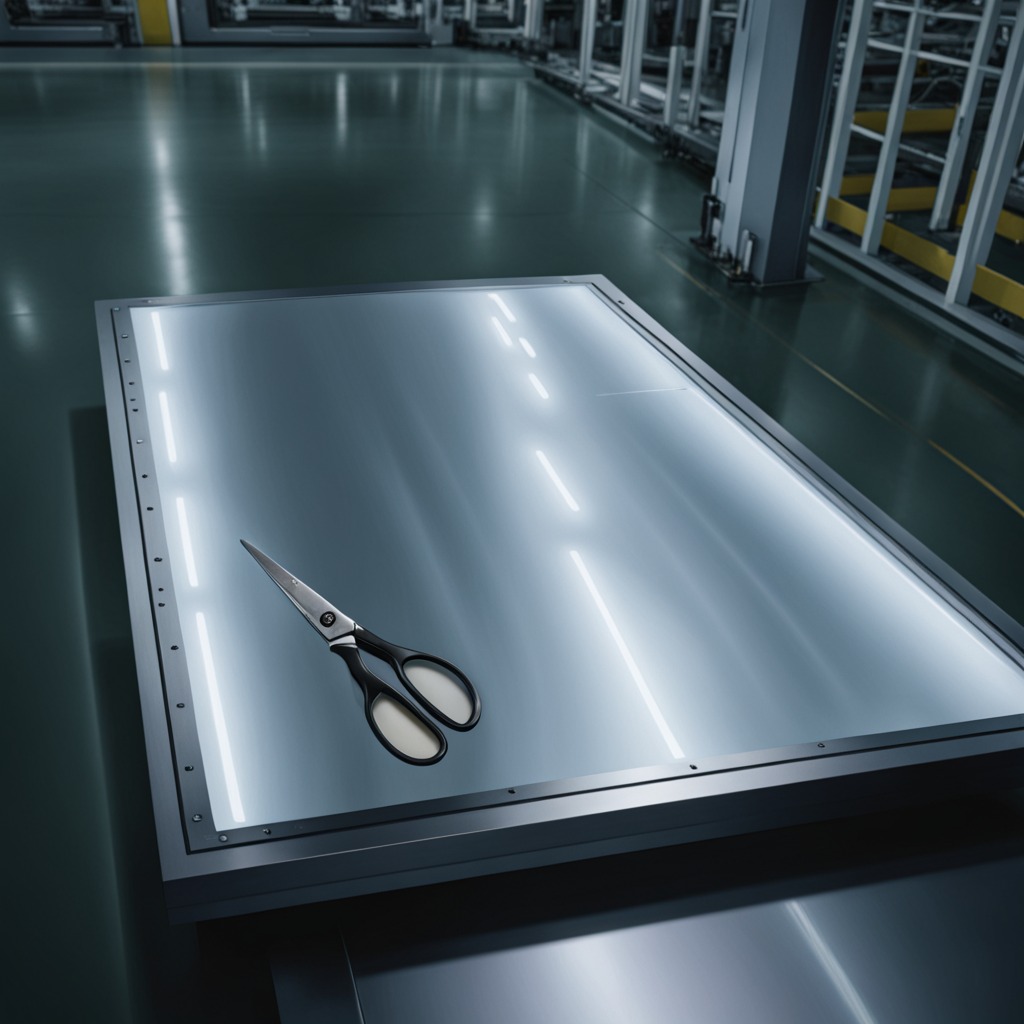
A scissor lying on the metal table in a machine shop under fluorescent lights.